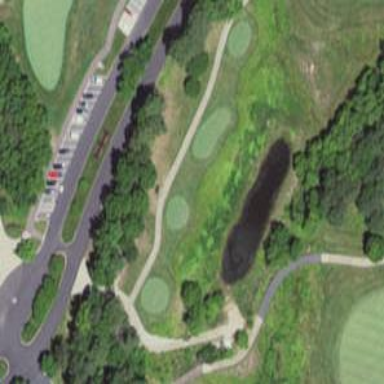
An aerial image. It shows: Golf rough area.